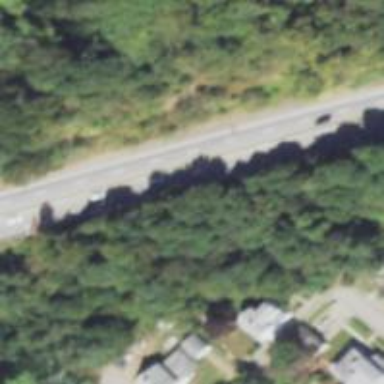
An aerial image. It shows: Trunk highway.